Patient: sex F, age 44
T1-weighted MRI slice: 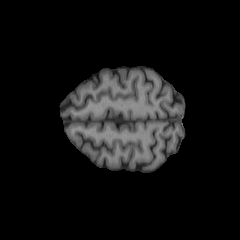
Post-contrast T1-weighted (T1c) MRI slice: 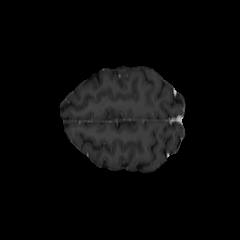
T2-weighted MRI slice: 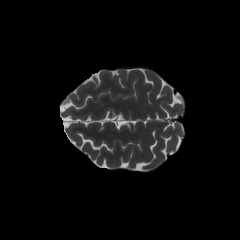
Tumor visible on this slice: no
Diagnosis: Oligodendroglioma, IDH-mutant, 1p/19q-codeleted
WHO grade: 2